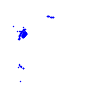
Particle: pion